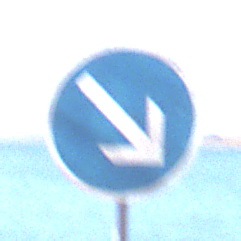
Verkehrszeichen: VorgeschriebeneVorbeifahrtRechts
Umgebung: Outdoor, Nature
Tageszeit: MorningAfternoon
Wetter: Clear
Licht: Natural
Jahreszeit: NotSpecified
Kontrast: HighContrast